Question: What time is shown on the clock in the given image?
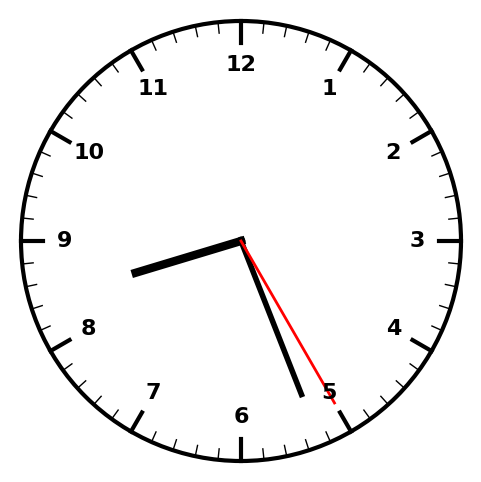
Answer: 08:26:25